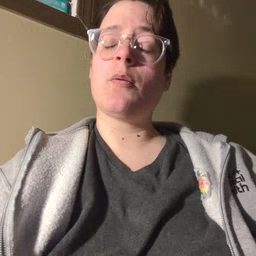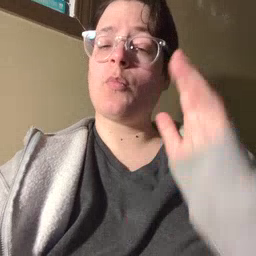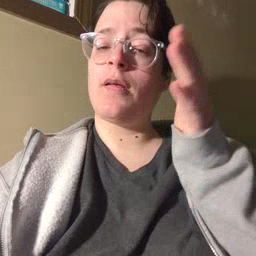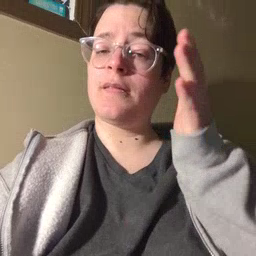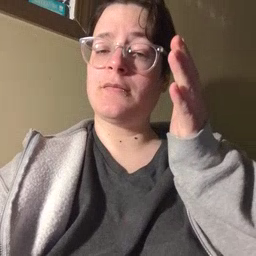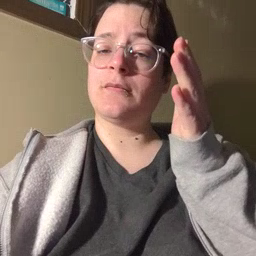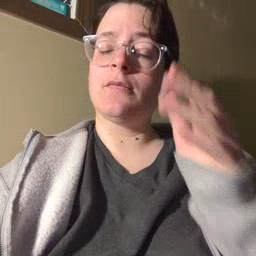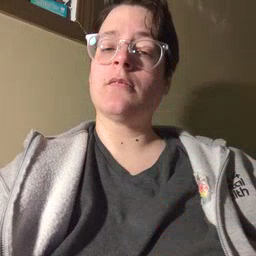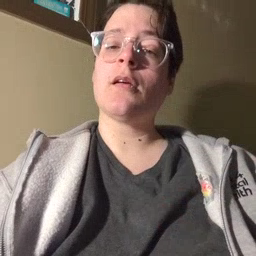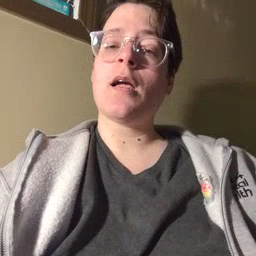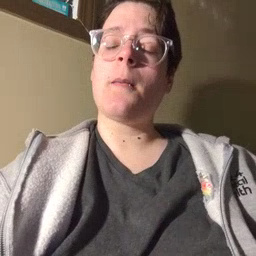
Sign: will